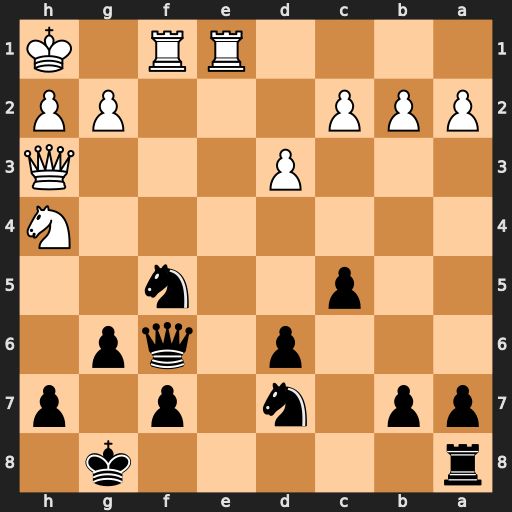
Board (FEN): r5k1/pp1n1p1p/3p1qp1/2p2n2/7N/3P3Q/PPP3PP/4RR1K
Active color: b
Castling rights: -
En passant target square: -
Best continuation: Qxh4 Qxh4 Nxh4 g3 Nf5